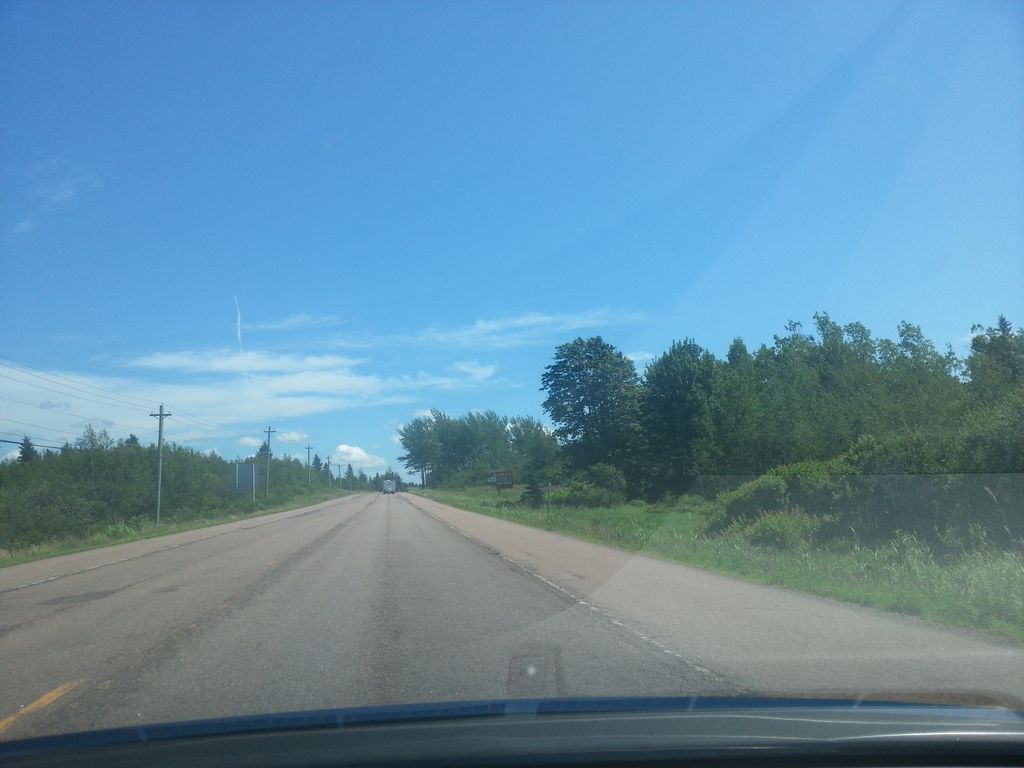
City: charlottetown